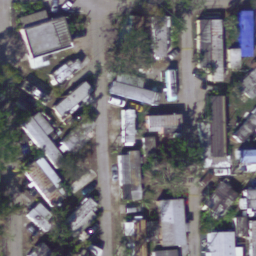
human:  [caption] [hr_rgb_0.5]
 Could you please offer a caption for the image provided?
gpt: Many mobile homes are arranged haphazardly in the mobile home park with plants flourish .

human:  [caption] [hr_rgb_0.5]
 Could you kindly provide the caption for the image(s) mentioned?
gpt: Many mobile homes are arranged haphazardly in the mobile home park .

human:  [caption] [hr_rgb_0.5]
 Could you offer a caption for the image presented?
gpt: Many mobile homes arranged haphazardly in the mobile home park and some roads go through this area .

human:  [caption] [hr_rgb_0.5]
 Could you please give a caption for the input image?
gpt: Lots of mobile homes with plants beside in the mobile home park .

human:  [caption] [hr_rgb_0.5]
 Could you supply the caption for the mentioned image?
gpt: Lots of mobile homes arranged haphazardly and some roads go through this area .